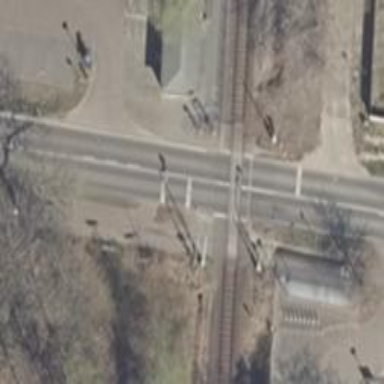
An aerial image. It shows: Level crossing with lights. The barriers at the crossing are of double half type.